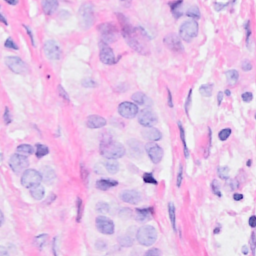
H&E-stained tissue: Breast